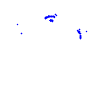
Particle: pion